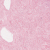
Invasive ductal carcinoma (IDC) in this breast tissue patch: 0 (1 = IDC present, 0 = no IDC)